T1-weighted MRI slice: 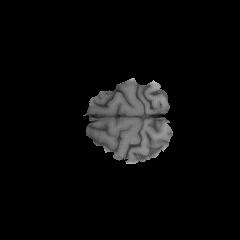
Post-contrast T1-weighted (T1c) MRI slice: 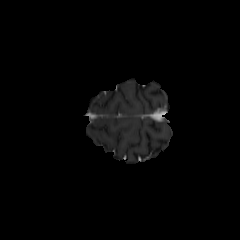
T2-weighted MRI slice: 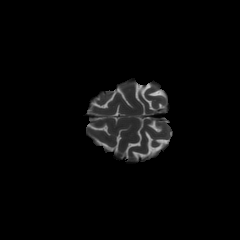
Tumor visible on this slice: no